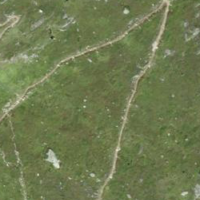
EUNIS habitat code: 26
Species observed at this site:
Arnica montana
Campanula barbata